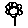
Label: flower